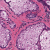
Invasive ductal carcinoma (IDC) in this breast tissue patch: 0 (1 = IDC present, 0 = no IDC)